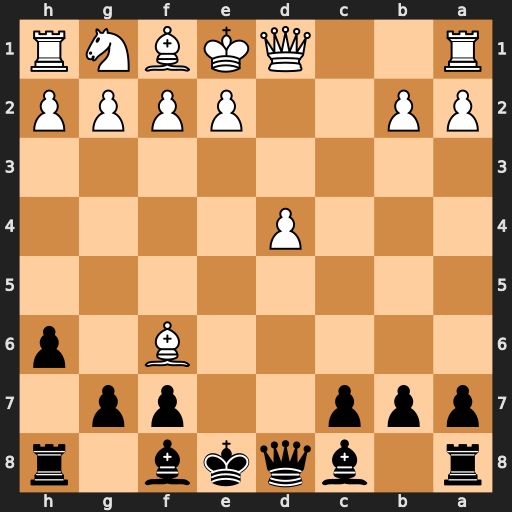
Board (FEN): r1bqkb1r/ppp2pp1/5B1p/8/3P4/8/PP2PPPP/R2QKBNR
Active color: b
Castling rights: KQkq
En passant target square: -
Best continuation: Bb4+